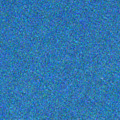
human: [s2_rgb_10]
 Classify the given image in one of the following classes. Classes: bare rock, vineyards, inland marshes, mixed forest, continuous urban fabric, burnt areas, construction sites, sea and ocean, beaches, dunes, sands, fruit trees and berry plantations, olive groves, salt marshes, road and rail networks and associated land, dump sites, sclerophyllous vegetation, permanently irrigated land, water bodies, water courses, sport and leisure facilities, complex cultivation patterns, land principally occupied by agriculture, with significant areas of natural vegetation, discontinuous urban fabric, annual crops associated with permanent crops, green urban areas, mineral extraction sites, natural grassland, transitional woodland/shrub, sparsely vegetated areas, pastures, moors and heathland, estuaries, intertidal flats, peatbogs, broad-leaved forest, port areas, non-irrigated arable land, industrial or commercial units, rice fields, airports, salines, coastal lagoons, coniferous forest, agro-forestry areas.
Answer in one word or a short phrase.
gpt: sea and ocean